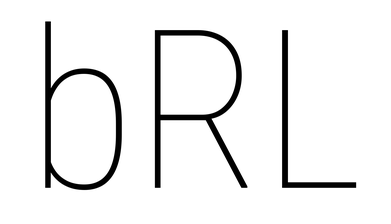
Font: Roboto_Condensed_Thin